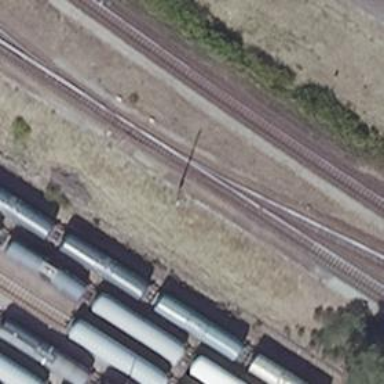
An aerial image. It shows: Railway switch.